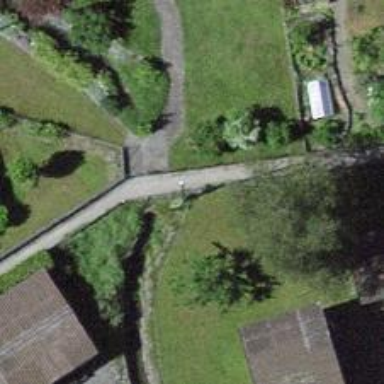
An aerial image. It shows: Unpaved footway.